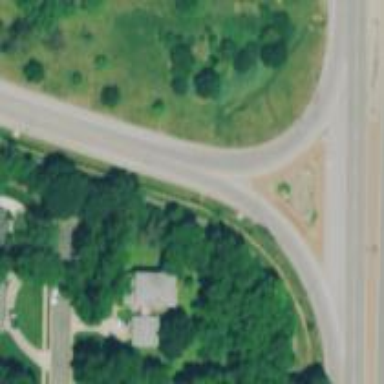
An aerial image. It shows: Trunk link highway.